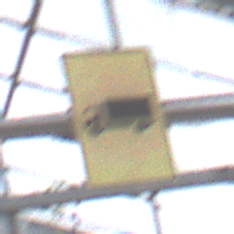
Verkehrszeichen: KFZZulaessigeGesamtmasse3Komma5TOhnePfeilsymbol
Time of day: Midday
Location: Roofed (Special)
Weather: Overcast
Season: NotSpecified
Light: Natural